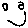
Label: smiley face